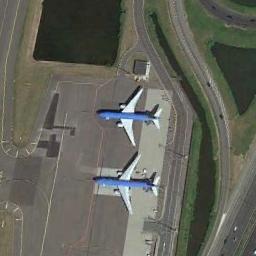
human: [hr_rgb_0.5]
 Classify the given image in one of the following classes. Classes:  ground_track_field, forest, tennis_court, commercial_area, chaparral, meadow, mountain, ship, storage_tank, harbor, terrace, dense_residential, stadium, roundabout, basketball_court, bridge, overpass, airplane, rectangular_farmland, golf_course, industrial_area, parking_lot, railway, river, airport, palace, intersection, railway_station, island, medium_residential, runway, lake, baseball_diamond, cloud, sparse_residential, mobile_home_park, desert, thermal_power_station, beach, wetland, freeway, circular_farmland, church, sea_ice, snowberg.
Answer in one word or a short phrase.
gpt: airplane